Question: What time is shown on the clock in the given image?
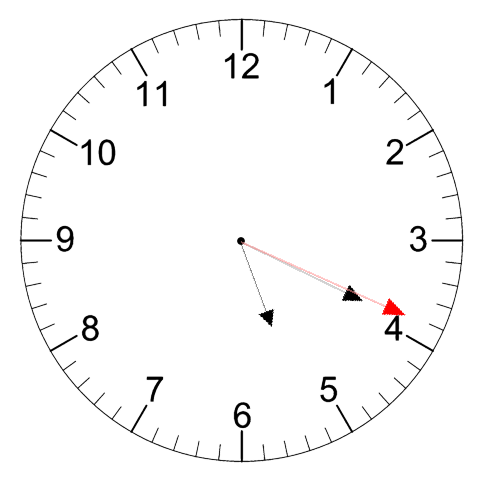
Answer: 05:19:19